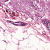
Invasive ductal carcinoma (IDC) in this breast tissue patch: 0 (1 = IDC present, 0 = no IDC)